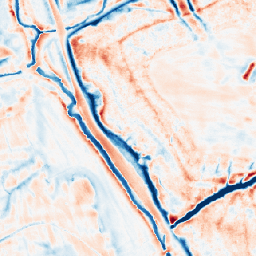
Category: edge_preserving
Decomposition family: bilateral
Decomposition parameters: d: 21
sigma_color: 25
sigma_space: 50
Upsampling method: area
Upsampling parameters: scale: 4
Upsampling scale: 4